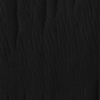
Label: not_dusty